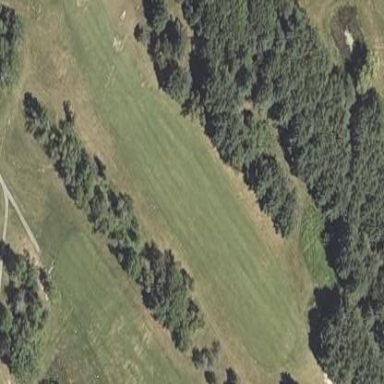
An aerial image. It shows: Well-maintained golf fairway within grassy area designated for the sport of golf.